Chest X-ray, PA view. Patient: 58 years old, sex M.
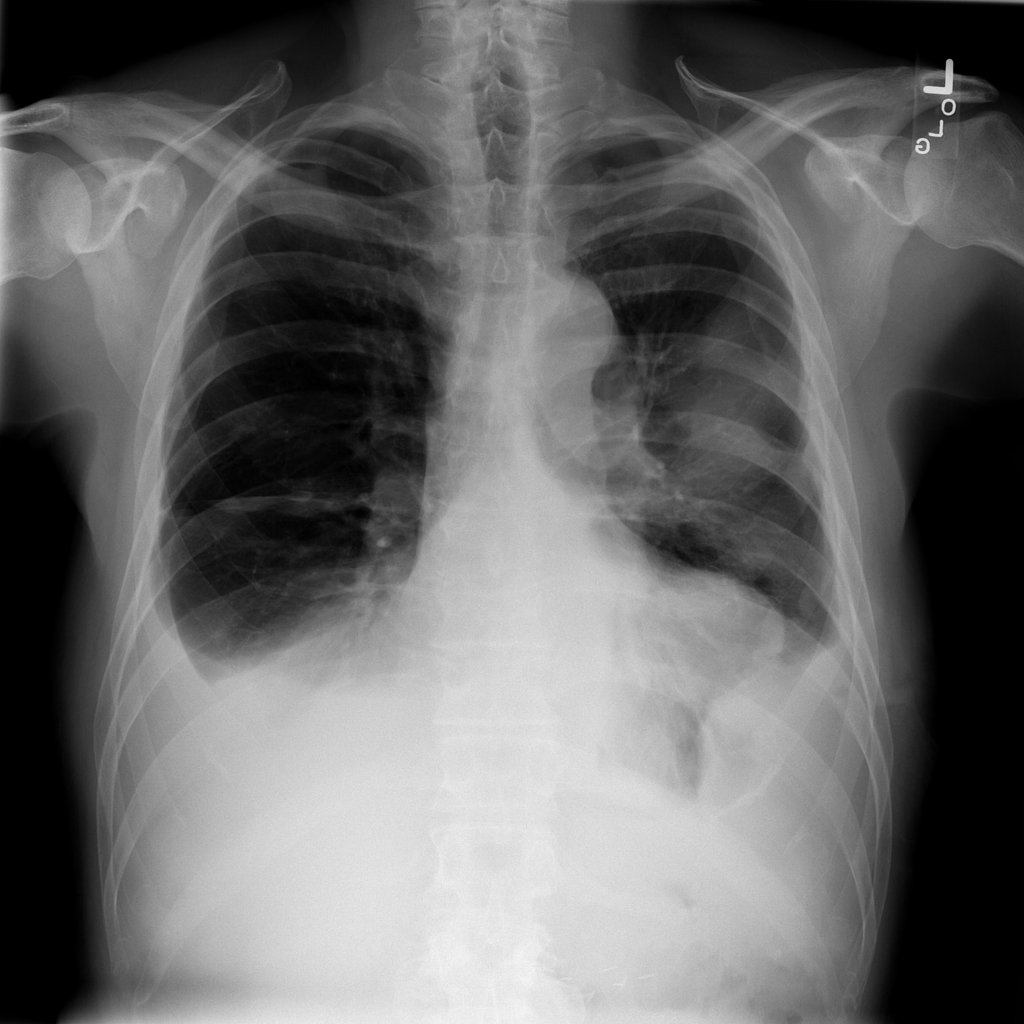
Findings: Effusion, Infiltration, Mass, Pleural_Thickening